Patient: sex F, age 26
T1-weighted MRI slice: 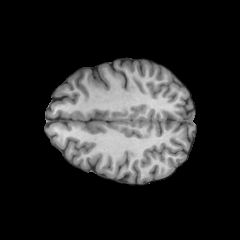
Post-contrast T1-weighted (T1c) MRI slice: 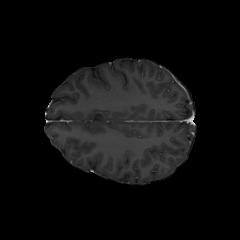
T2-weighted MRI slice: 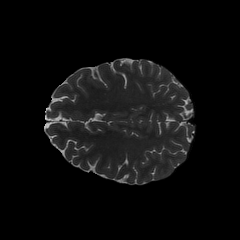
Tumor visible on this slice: no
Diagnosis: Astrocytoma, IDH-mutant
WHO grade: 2